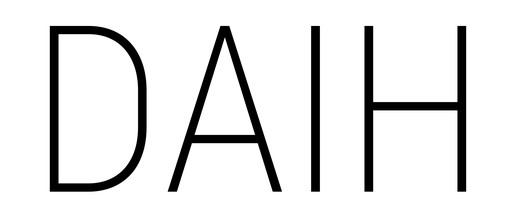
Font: Roboto_Condensed_ExtraLight